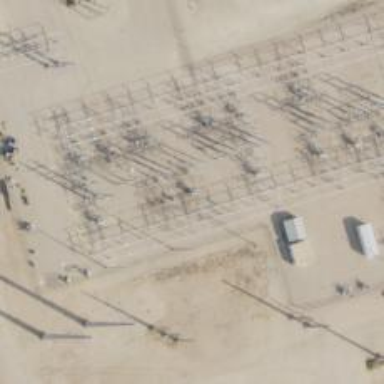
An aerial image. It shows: Switch used for power control.